Brain MRI, t2w sequence, axial 2D slice.
Patient: age 50, sex F, weight 78 kg, height 1.78 m
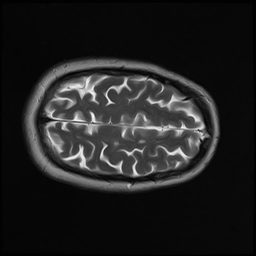